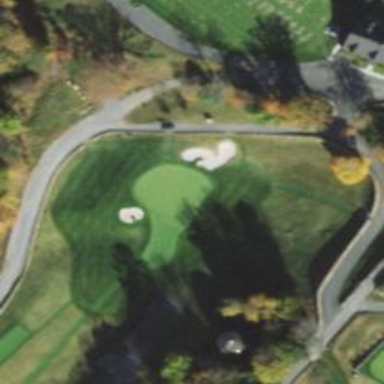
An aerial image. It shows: Golf hole.